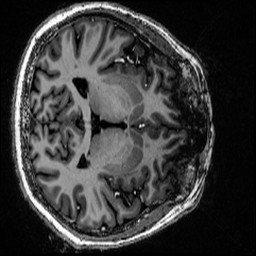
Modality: MP2RAGE
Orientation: axial
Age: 35
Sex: female
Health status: healthy